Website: apple
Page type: customer-info-address
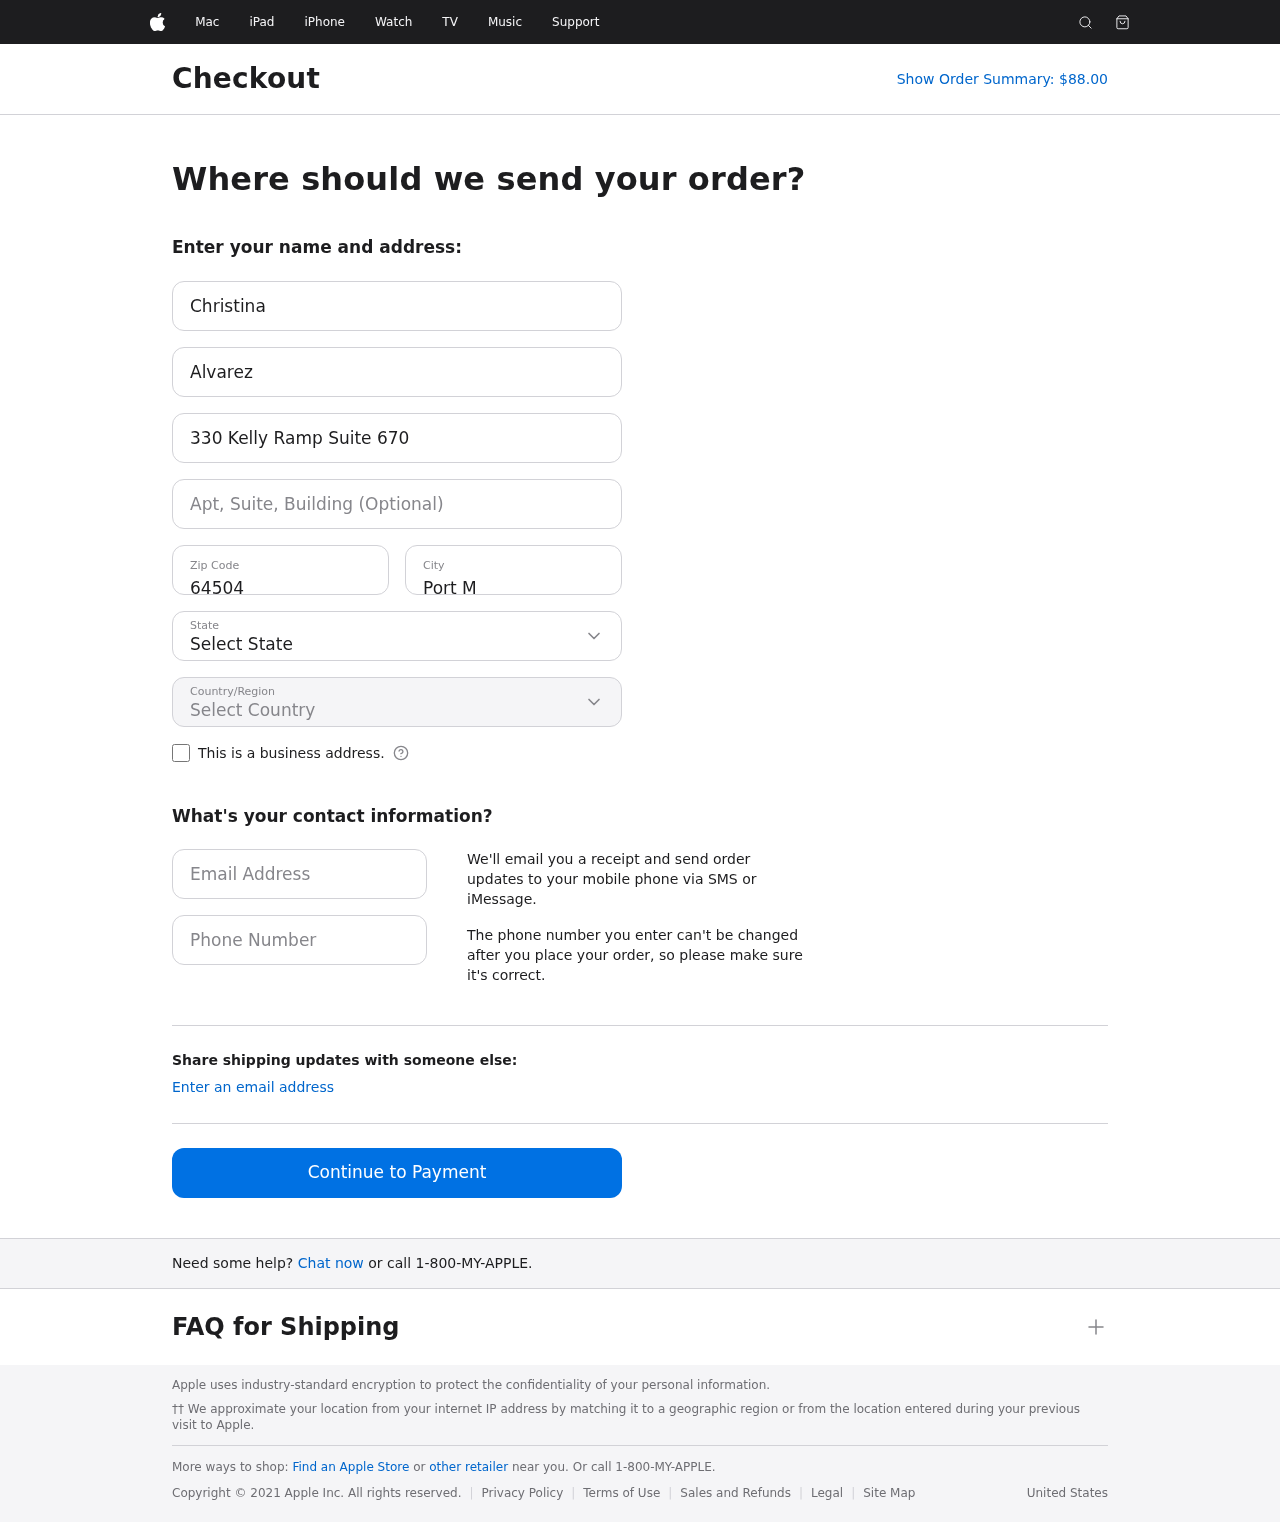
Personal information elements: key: PII_CITY
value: Port Michelle
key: PII_COUNTRY
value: United States
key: PII_EMAIL
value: christinaalvarez@hotmail.com
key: PII_FIRSTNAME
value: Christina
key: PII_LASTNAME
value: Alvarez
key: PII_PHONE
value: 8682827086
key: PII_POSTCODE
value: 64504
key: PII_STATE
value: Tennessee
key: PII_STREET
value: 330 Kelly Ramp Suite 670
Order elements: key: ORDER_TOTAL
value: Show Order Summary: $88.00